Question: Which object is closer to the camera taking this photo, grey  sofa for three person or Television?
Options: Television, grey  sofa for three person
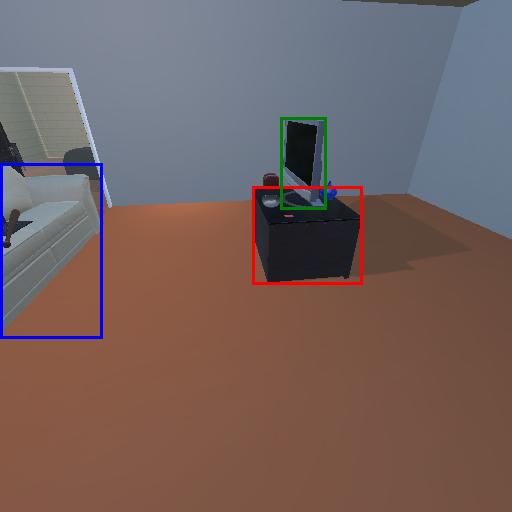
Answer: Television